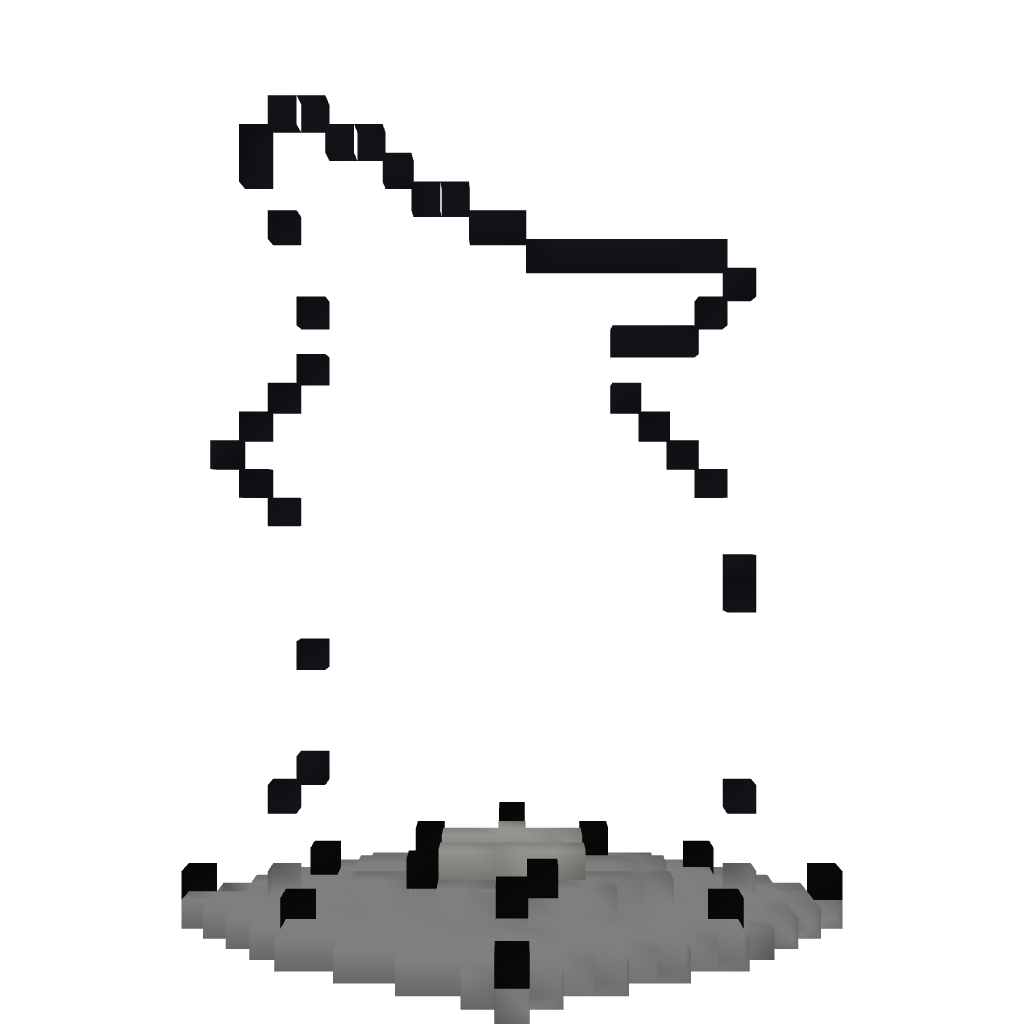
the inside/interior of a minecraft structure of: Black Mage FF1 (NES)